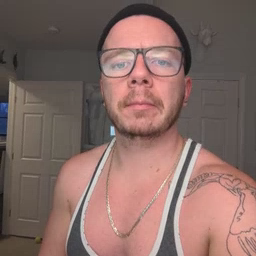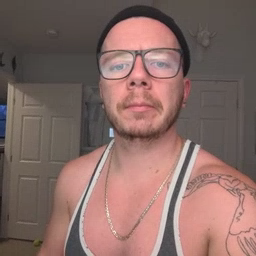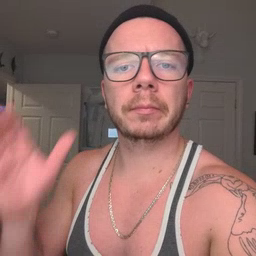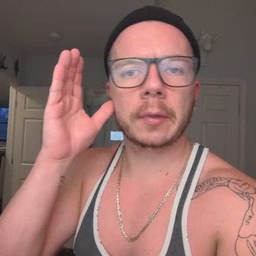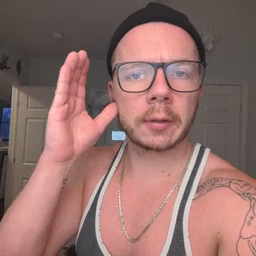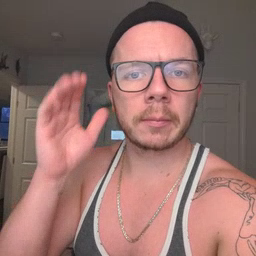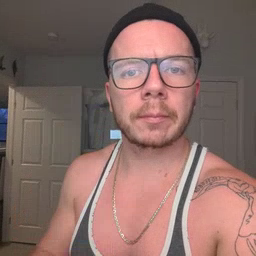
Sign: listen